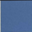
Piece: xx